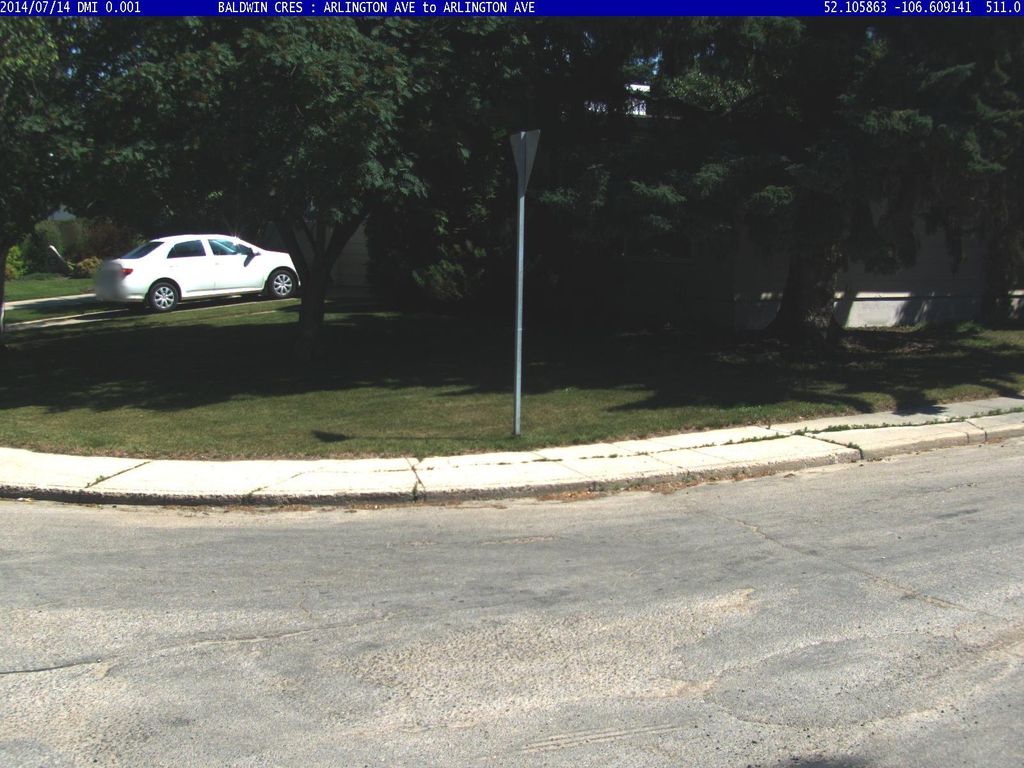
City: saskatoon